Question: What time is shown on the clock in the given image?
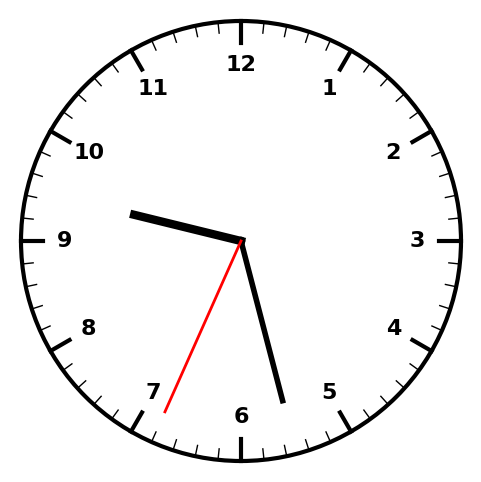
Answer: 09:27:34